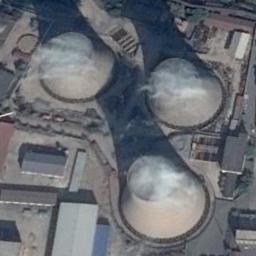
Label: thermal_power_station